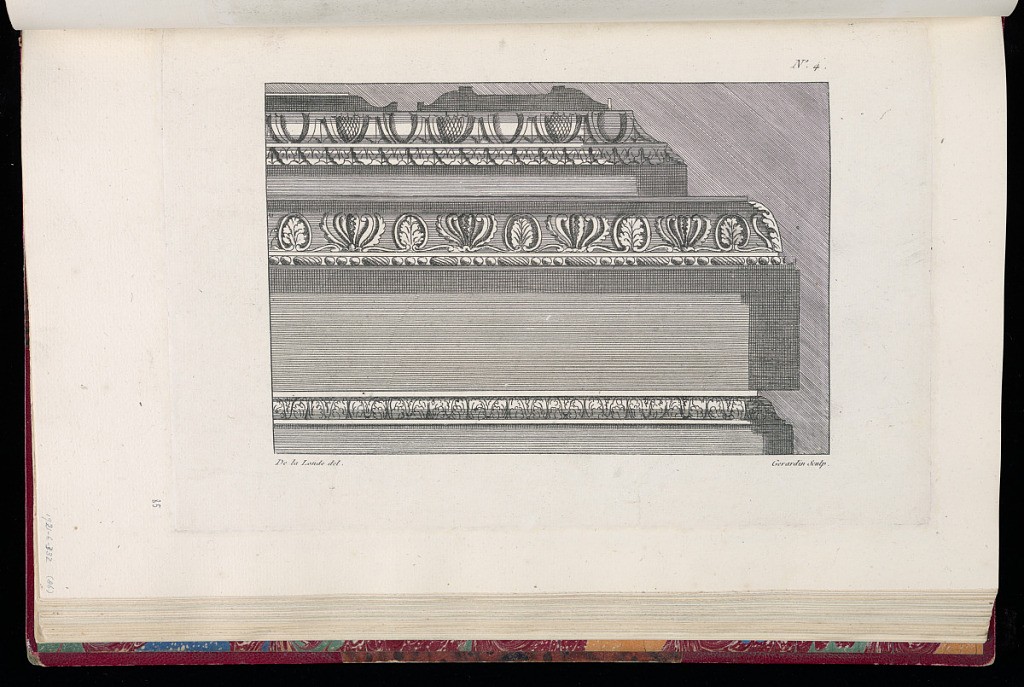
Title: Design for a Cornice
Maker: Richard de Lalonde, French, active 1780–96
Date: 1780-1789
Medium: Etching on off-white laid paper
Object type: Print
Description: Design for a cornice decorated with ornament motifs including egg and dart, acanthus leaf, and bead and bar course. The plate is signed and numbered.